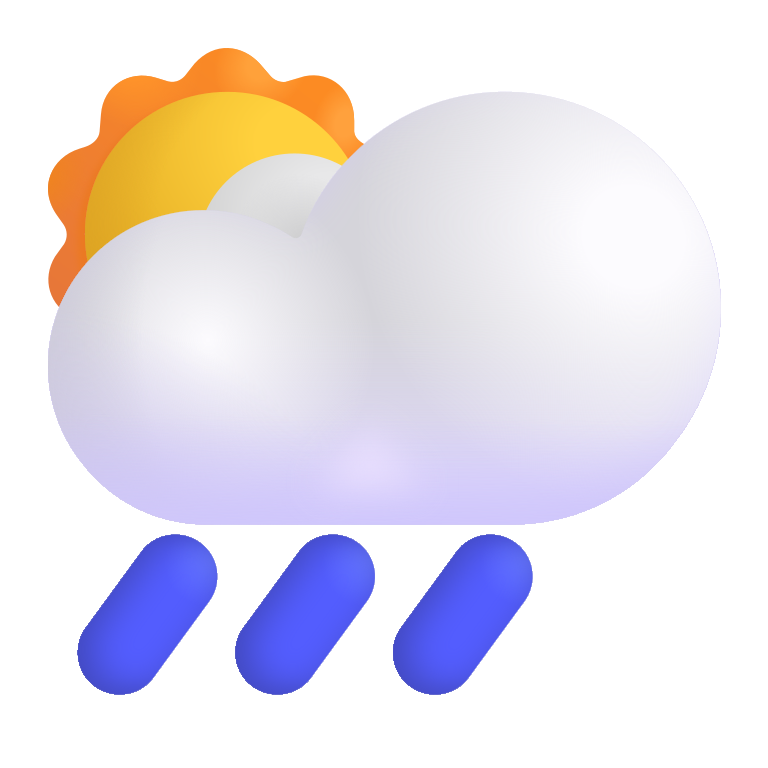
sun behind rain cloud color